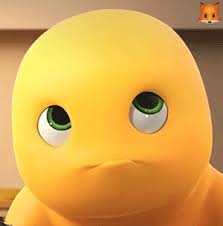
Label: nailong